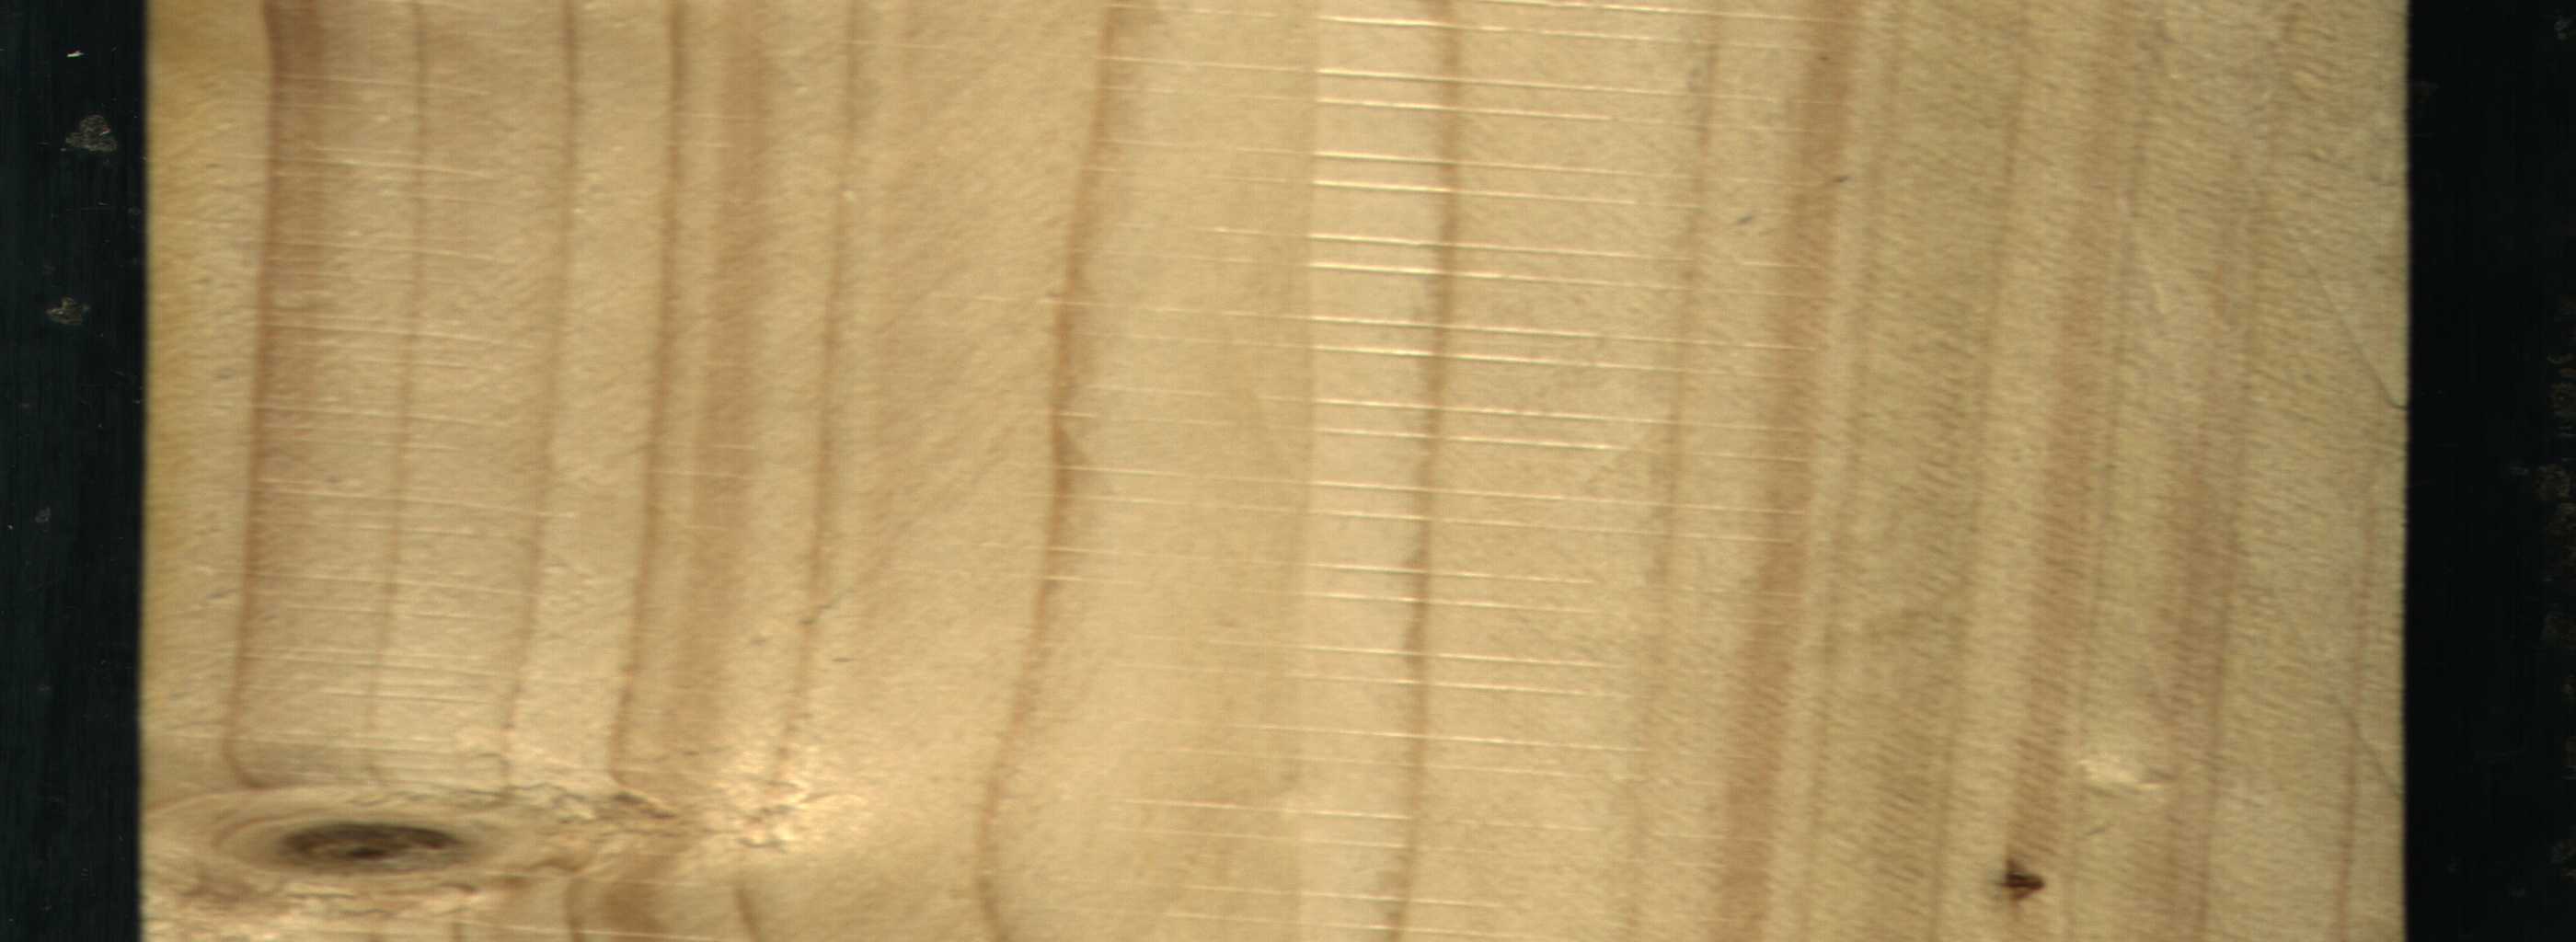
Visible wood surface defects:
Live_Knot